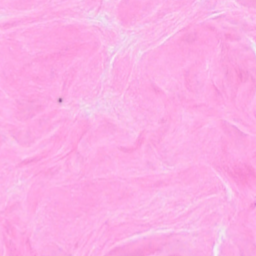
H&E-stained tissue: Breast